Question: I am trying to create a double entry financial accounting system. I have completed designing the database for it, please check this link to see the diagram of my database . <URL>
I have tried a lot to develop the mysql query to produce the general ledger but I got no where close. All I have managed to do is create ledger for only one account where I have to create for unlimited account.
The query I have tried is following:
'''
$this->db->select('*');
$this->db->from('credit_side');
$this->db->join('debit_side', ' debit_side.transaction_id_dr = credit_side.transaction_id_cr ');
$this->db->join('transaction_info', 'transaction_info.transaction_id = credit_side.transaction_id_cr ');
$this->db->join('accounts', 'accounts.code = credit_side.account_code ');
$this->db->where('debit_side.account_code', '1001');
$this->db->order_by('voucher_date','ASC');
'''
After failing to write the mysql query which can produce the ledger for all accounts I have written down the logic to create General Ledger/T account .
Now, would you please help me with the mysql query?
Please check the database before going through the following.
Thanks in Advance :)
1. Get the accounts.name AS AccountHead, accounts.code from accounts.
2. Go to the table debit_side and get debit_side.account_code, if debit_side.account_code=accounts.code then get credit_side.account_code AS AccountName1 (but when I will echo in php, I want to get the name instead of the code itself) and credit_side.amount AS Amount1, SUM(credit_side.amount) AS TotalAmount1 from credit_side where debit_side.transaction_id_dr=credit_side.transaction_id_cr and transaction_info.voucher_date is in between date1 and date2 WHERE transaction_info.transaction_id=debit_side.transaction_id_dr
3. After completing the second step go to the table credit_side and get credit_side.account_code, if credit_side.account_code=accounts.code then get debit_side.account_code AS AccountName2 (but when I will echo in php, I want to get the name instead of the code itself) and debit_side.amount AS Amount2, SUM(debit_side.amount) AS TotalAmount2 from debit_side where credit_side.transaction_id_cr=debit_side.transaction_id_dr and transaction_info.voucher_date is in between date1 and date2 WHERE transaction_info.transaction_id=credit_side.transaction_id_cr
Now in the view file I aim to have the following:
'''
<table width="200" border="0">
<tr><td colspan="5">Account Head <?echo $AccountHead ; ?> </td> </tr>
<tr>
<td>Dr.</td>
<td>amount.</td>
<td>&nbsp;</td>
<td>Cr</td>
<td>Amount</td>
</tr>
<tr>
<td><?echo $AccountName1 ; ?></td>
<td><?echo $Ammount1 ; ?></td>
<td></td>
<td><?echo $AccountName2 ; ?></td>
<td><?echo $Ammount2 ; ?></td>
</tr>
<tr>
<td>Total</td>
<td><?echo $TotalAmount1 ; ?></td>
<td>&nbsp;</td>
<td>Total </td>
<td><?echo $TotalAmount2 ; ?></td>
</tr>
</table>
'''
# General Ledger Sample

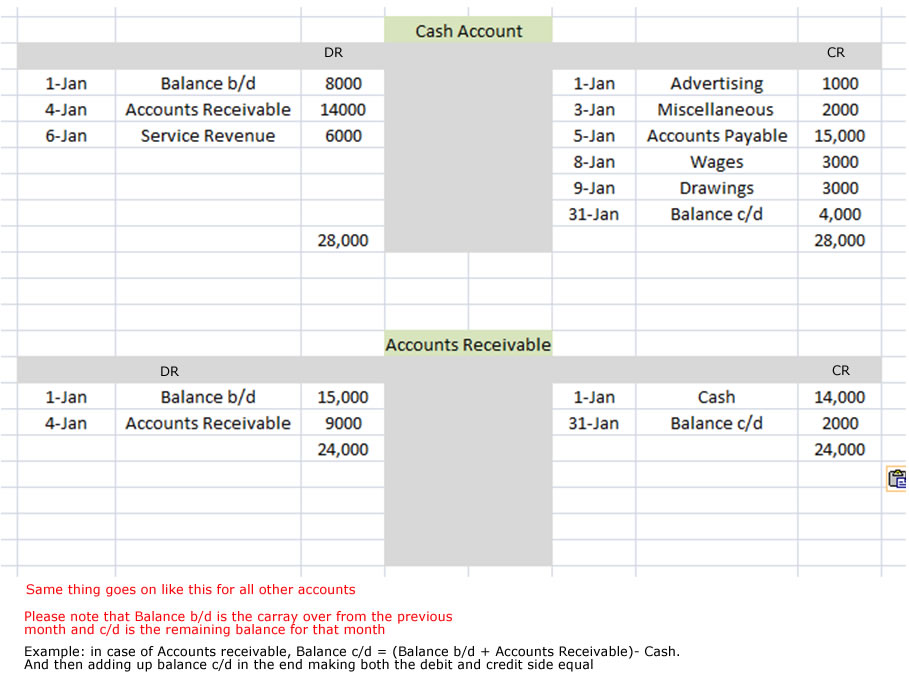
Answer: '''
public function getDebits(){
$data = array(
'debit_side.account_code DebitCode',
'group_concat(distinct accounts.name) as DebitAccount',
'group_concat(debit_side.amount) as DebitAmount',
'group_concat(transaction_info.voucher_date) as DebitVoucherDate'
);
$this->db->select($data);
$this->db->from('accounts');
$this->db->join('credit_side','accounts.code = credit_side.account_code','left');
$this->db->join('debit_side','debit_side.transaction_id_dr = credit_side.transaction_id_cr','left');
$this->db->join('transaction_info','transaction_info.transaction_id = credit_side.transaction_id_cr','left');
$this->db->group_by('debit_side.account_code');
$this->db->order_by('debit_side.account_code','ASC');
$query = $this->db->get();
return $query->result_array();
}
public function getCredits()
{
$data = array(
'credit_side.account_code CreditCode',
'group_concat(distinct accounts.name) as CreditAccount',
'group_concat(credit_side.amount) as CreditAmount',
'group_concat(transaction_info.voucher_date) as CreditVoucherDate'
);
$this->db->select($data);
$this->db->from('accounts');
$this->db->join('debit_side','accounts.code = debit_side.account_code','left');
$this->db->join('credit_side','debit_side.transaction_id_dr = credit_side.transaction_id_cr','left');
$this->db->join('transaction_info','transaction_info.transaction_id = credit_side.transaction_id_cr','left');
$this->db->group_by('credit_side.account_code');
$this->db->order_by('credit_side.account_code','ASC');
$query = $this->db->get();
return $query->result_array();
}
'''
Sorry for late reply but this is the perfect thing you want test before you do anything with. i wanted to create a view file for this but but it seems to be complicated and takes more time which at the moment i lake
EDITED
This solution might be racking you on the view as i have tested it How ever i have tried to combine these two queries and succeeded. The query might look like some thing complex but it is fetching the perfect results.
Here it is
'''
$data = array(
'debit_side.account_code Code',
'group_concat(distinct accounts.name) as DebitAccount',
'group_concat(debit_side.amount) as DebitAmount',
'group_concat(transaction_info.voucher_date) as DebitVoucherDate',
'(SELECT group_concat(distinct accounts.name) as CreditAccount FROM (accounts)
left JOIN debit_side ON accounts.code = debit_side.account_code
left JOIN credit_side ON debit_side.transaction_id_dr = credit_side.transaction_id_cr
left JOIN transaction_info ON transaction_info.transaction_id = credit_side.transaction_id_cr
group by credit_side.account_code
having credit_side.account_code = 'Code') as CreditAccount',
'(SELECT group_concat(credit_side.amount) as CreditAmount FROM (accounts)
left JOIN debit_side ON accounts.code = debit_side.account_code
left JOIN credit_side ON debit_side.transaction_id_dr = credit_side.transaction_id_cr
left JOIN transaction_info ON transaction_info.transaction_id = credit_side.transaction_id_cr
group by credit_side.account_code
having credit_side.account_code = 'Code') as CreditAmount',
'(SELECT group_concat(transaction_info.voucher_date) as CreditVoucherDate FROM (accounts)
left JOIN debit_side ON accounts.code = debit_side.account_code
left JOIN credit_side ON debit_side.transaction_id_dr = credit_side.transaction_id_cr
left JOIN transaction_info ON transaction_info.transaction_id = credit_side.transaction_id_cr
group by credit_side.account_code
having credit_side.account_code = 'Code') as CreditVoucherDate'
);
$this->db->select($data);
$this->db->from('accounts');
$this->db->join('credit_side','accounts.code = credit_side.account_code','left');
$this->db->join('debit_side','debit_side.transaction_id_dr = credit_side.transaction_id_cr','left');
$this->db->join('transaction_info','transaction_info.transaction_id = credit_side.transaction_id_cr','left');
$this->db->group_by('debit_side.account_code');
$this->db->order_by('debit_side.account_code','ASC');
$query = $this->db->get();
return $query->result_array();
'''
Although this query works fine but here is a modified and optimized version of this query i really learned things from this query you should take a look at this too
<URL>